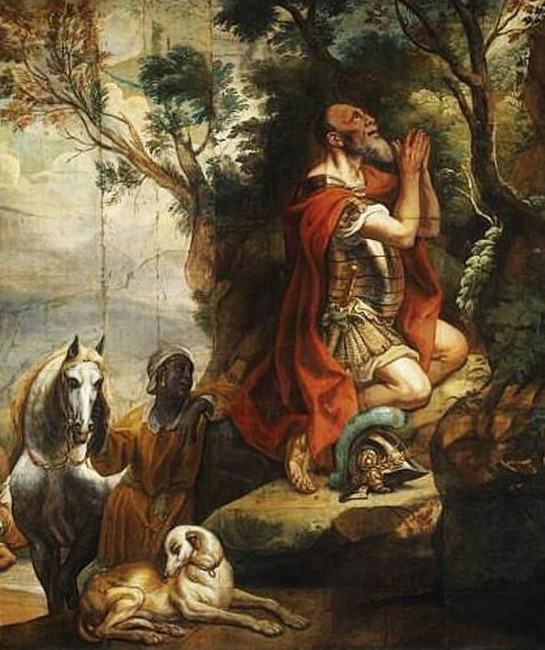
Title: Karel de Grote in gebed
Artist: Jacques Jordaens
Earliest date: 1659
Latest date: 1660
Genre: cartoon (design)
Keywords: history (genre), king, praying, prayer, dog, horse, helmet, in a landscape, saint